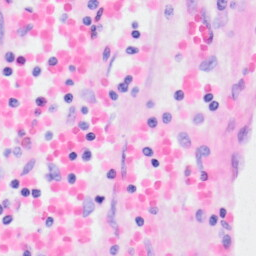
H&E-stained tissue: Kidney